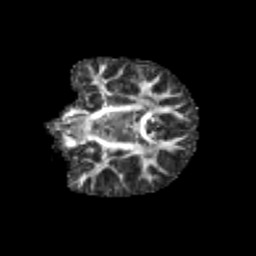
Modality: FA
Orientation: coronal
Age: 10
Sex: female
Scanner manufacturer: siemens
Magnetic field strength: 3 T
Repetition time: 3.8 s
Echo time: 0.07 s